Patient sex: M
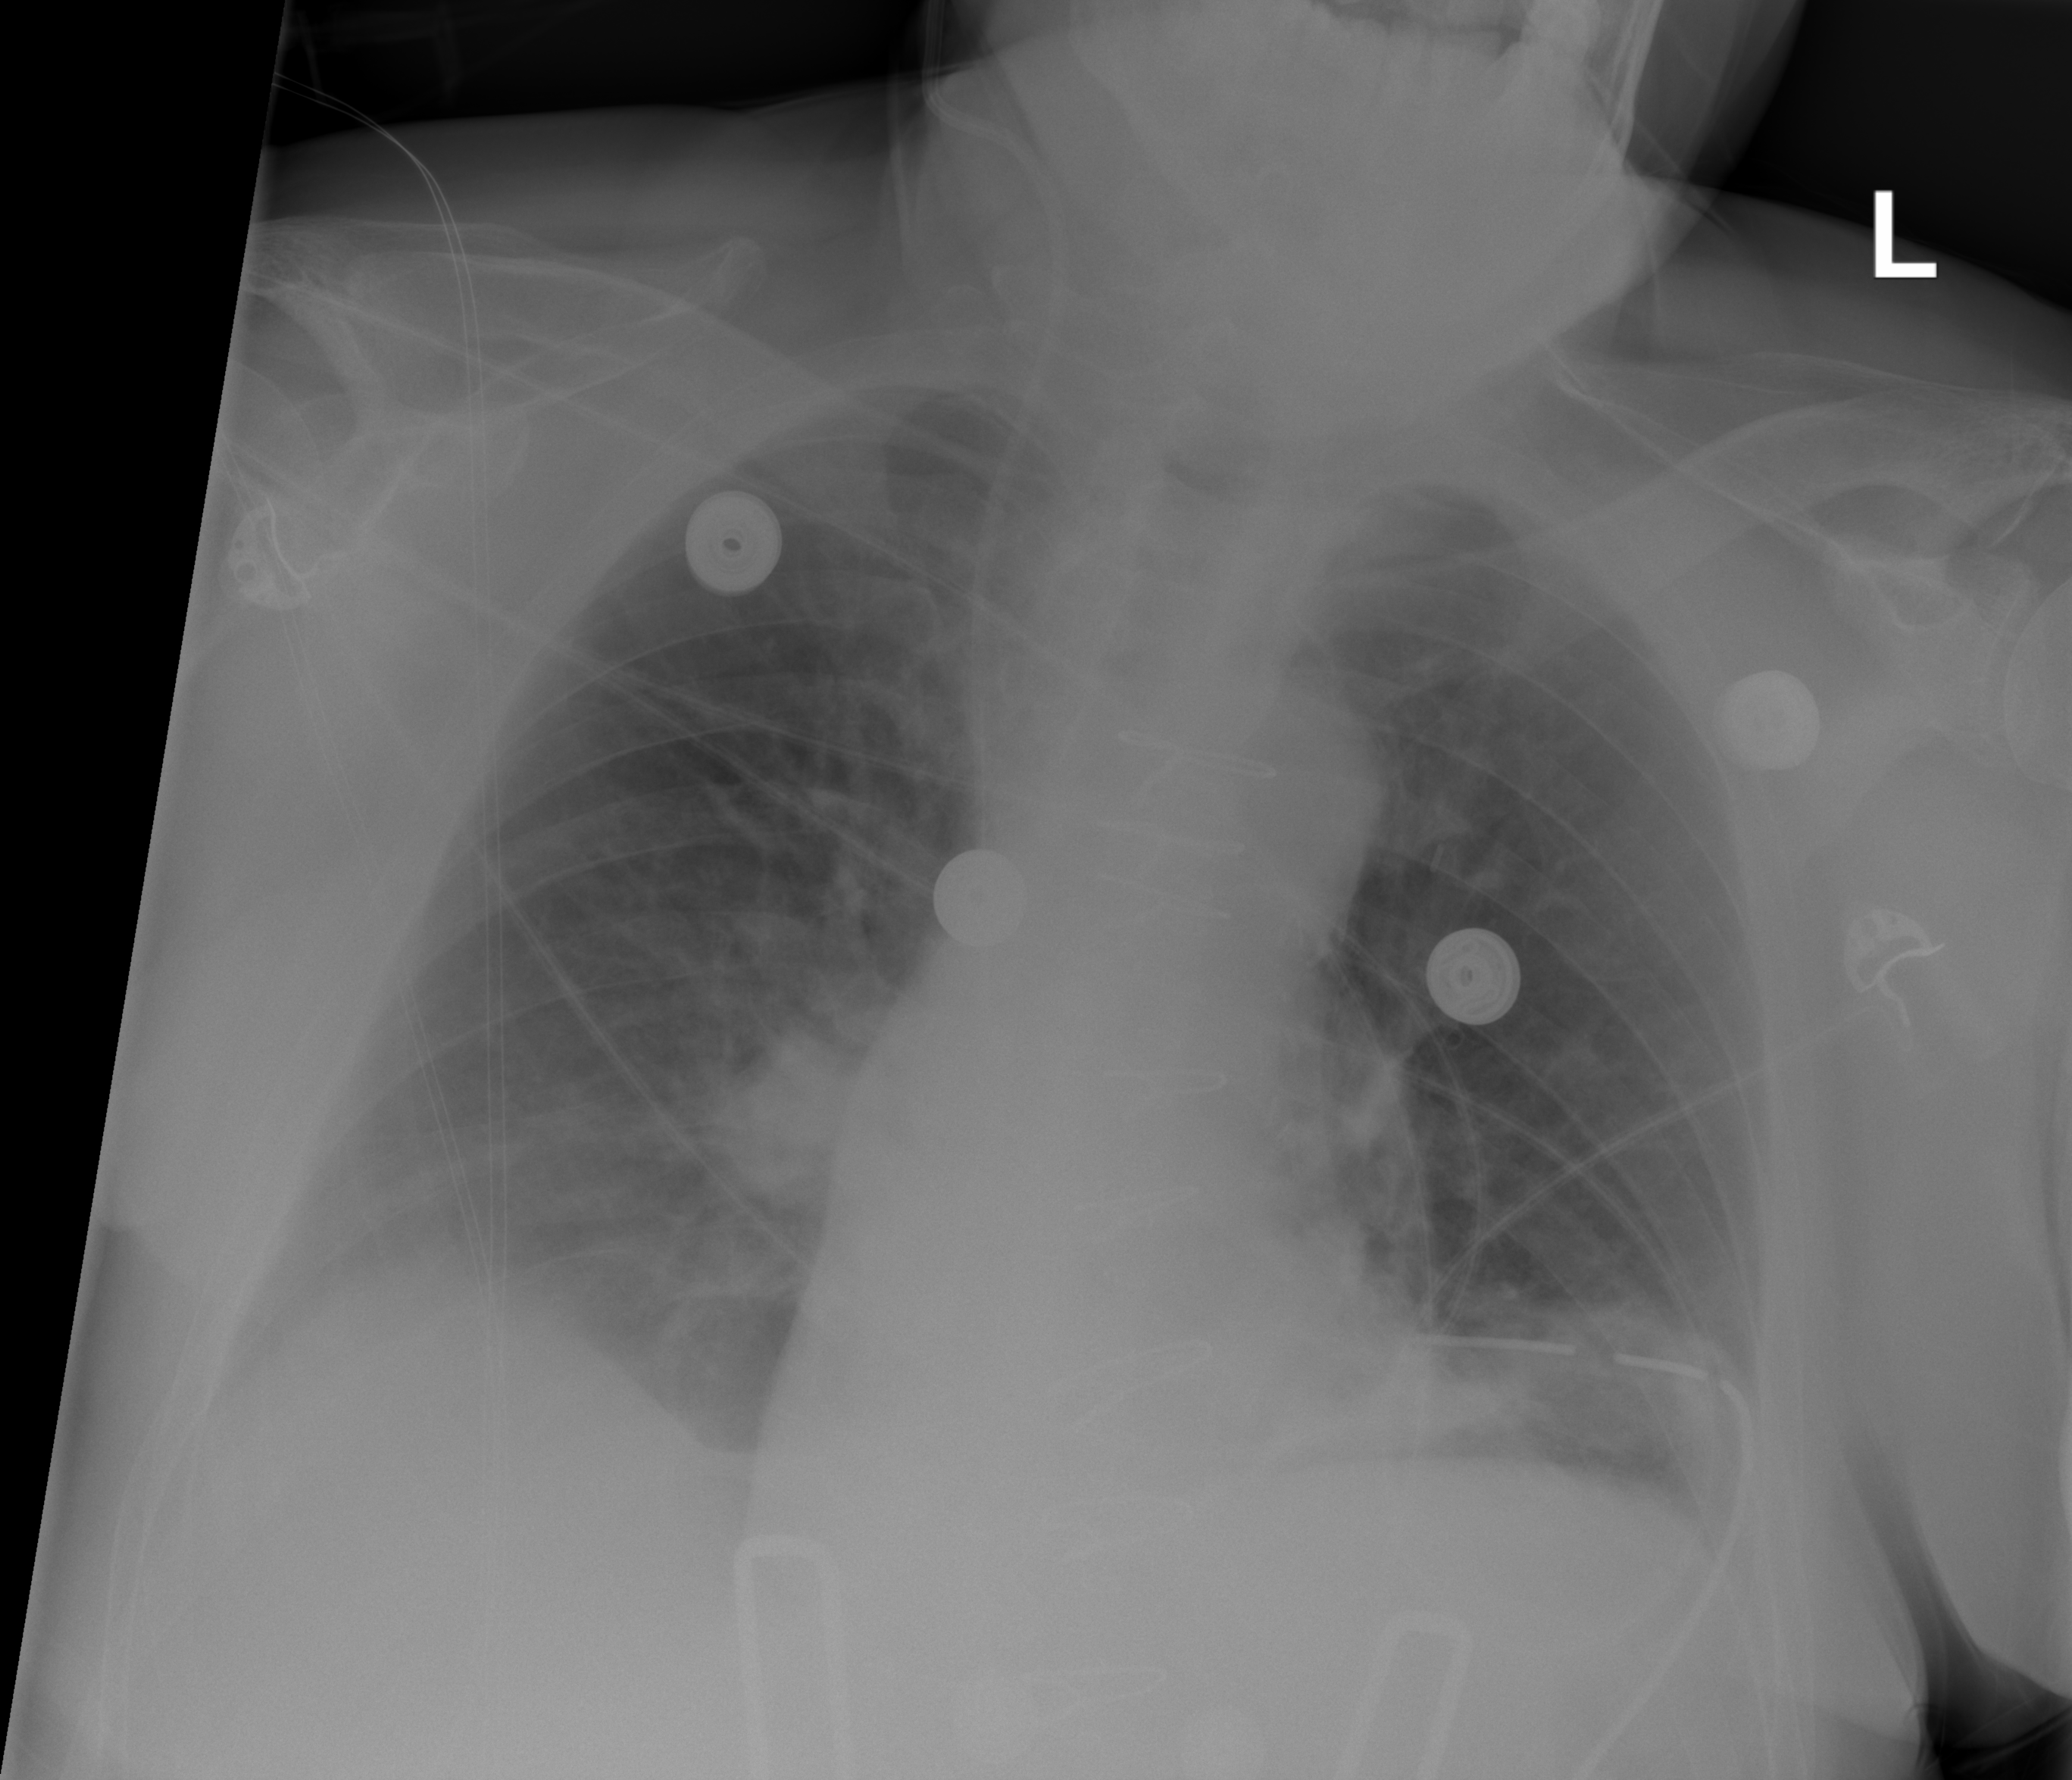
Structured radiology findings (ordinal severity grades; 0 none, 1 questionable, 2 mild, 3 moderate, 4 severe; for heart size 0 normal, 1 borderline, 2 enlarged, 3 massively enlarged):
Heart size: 0
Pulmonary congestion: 0
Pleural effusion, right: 2
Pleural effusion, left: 0
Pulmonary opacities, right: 0
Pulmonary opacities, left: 0
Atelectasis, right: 2
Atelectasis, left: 0